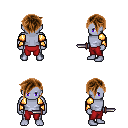
a pixel art fantasy rpg character, male body template, dark elf, purple skin, gold arm armor, red pants, brown pixie cut hairstyle, dagger, four views (front, back, left, right), 2x2 character sprite sheet, small pixel art, hard edges, no anti-aliasing